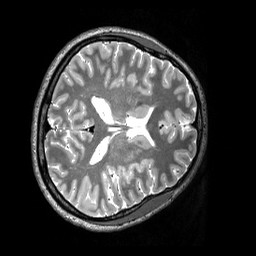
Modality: T2w
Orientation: axial
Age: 22
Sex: female
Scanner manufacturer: siemens
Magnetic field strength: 3 T
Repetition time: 3.2 s
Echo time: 0.565 s